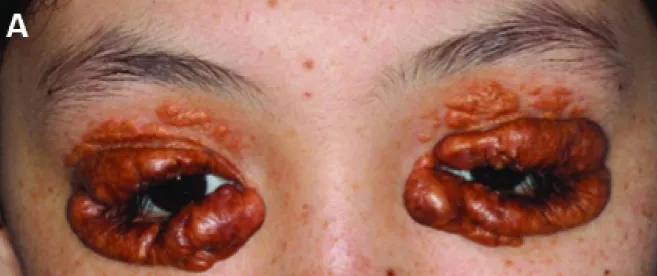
Periorbital lesions preoperatively.
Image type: medical_photograph (other_medical_photograph)